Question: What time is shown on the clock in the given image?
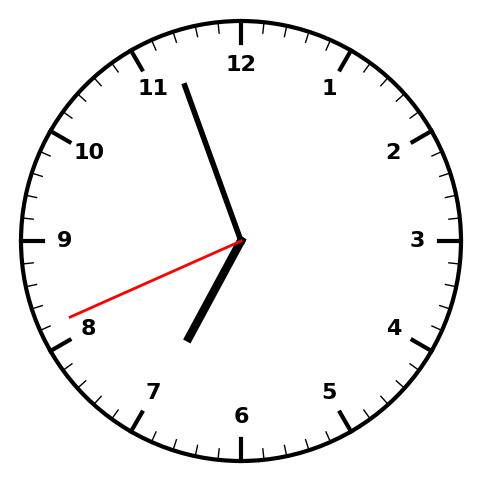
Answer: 06:56:41